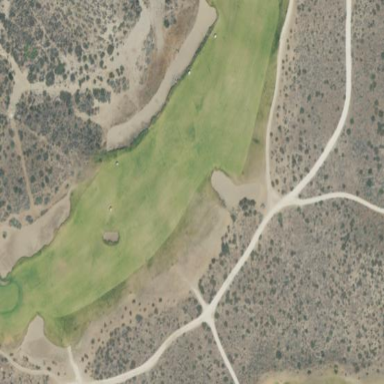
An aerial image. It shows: Sandy area is golf bunker.